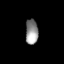
Tissue: lung
Cell type: Others
Senescence score: 0.229
Nuclear area (px): 307
Mean DAPI intensity: 145.893